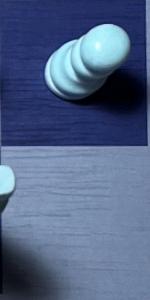
Label: Empty